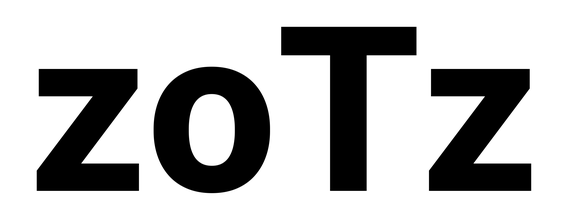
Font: Roboto_ExtraBold